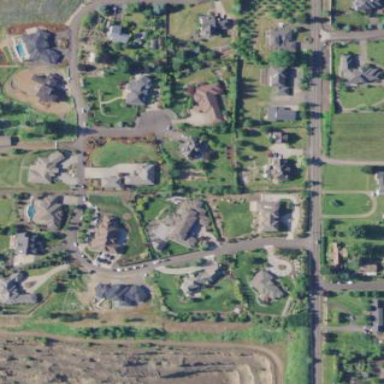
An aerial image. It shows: Residential area consisting of single-family homes.